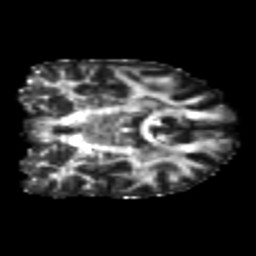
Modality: FA
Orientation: coronal
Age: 24
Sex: female
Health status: healthy
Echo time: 0.074 s